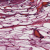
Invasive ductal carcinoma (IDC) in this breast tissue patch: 0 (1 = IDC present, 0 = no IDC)